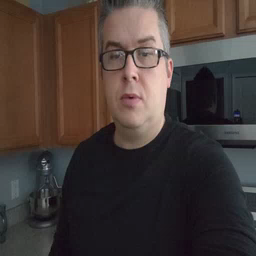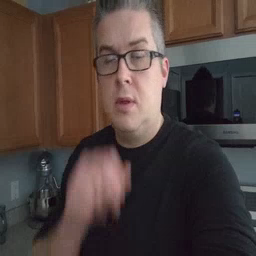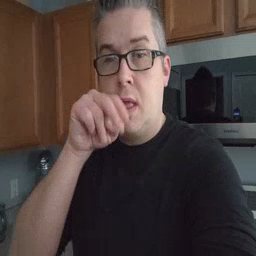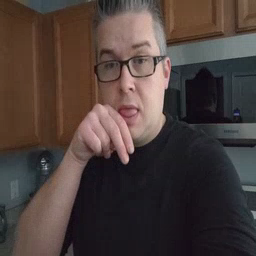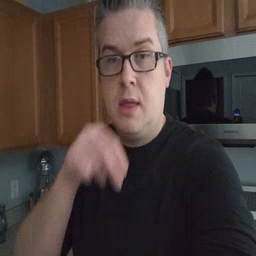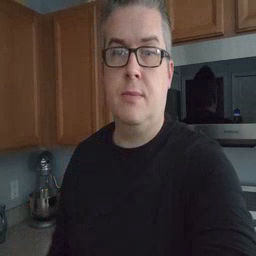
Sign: tongue